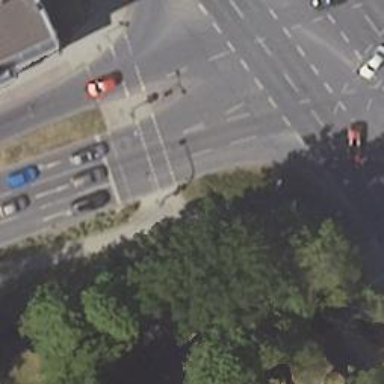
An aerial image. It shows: Road with traffic signals at the crossing.